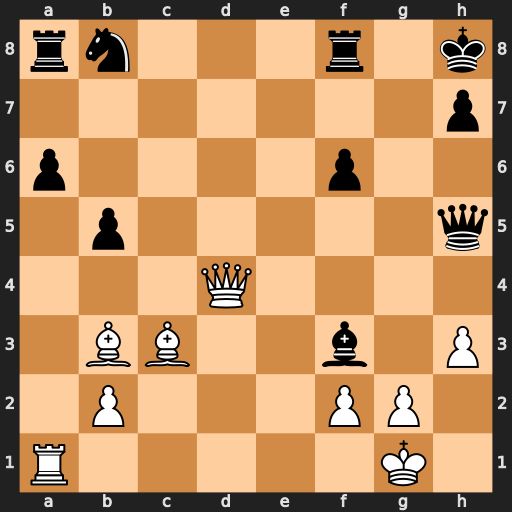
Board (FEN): rn3r1k/7p/p4p2/1p5q/3Q4/1BB2b1P/1P3PP1/R5K1
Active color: w
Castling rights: -
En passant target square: -
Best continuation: Qxf6+ Rxf6 Bxf6#